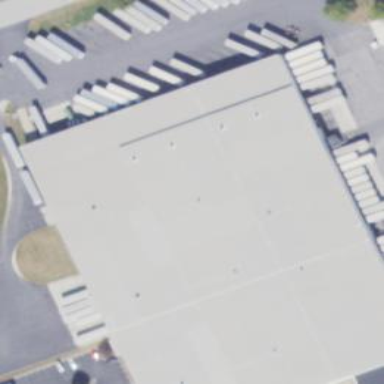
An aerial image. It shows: Warehouse building.